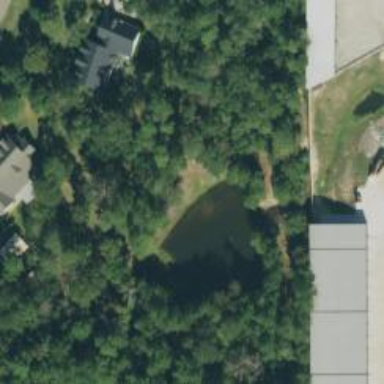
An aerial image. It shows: Serene pond surrounded by nature.